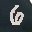
Label: 6